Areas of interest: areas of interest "Kuancheng District Science and Technology Museum"
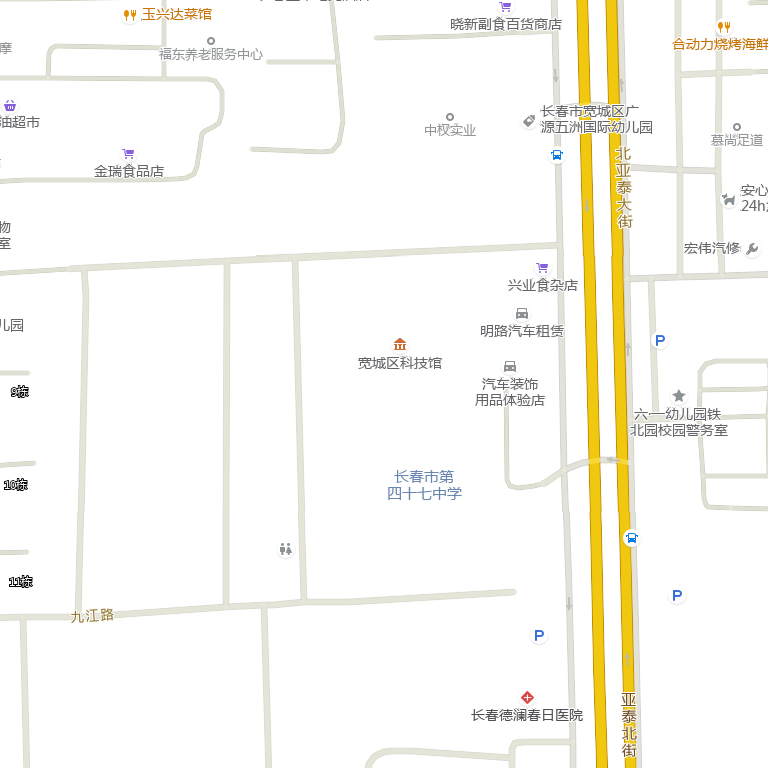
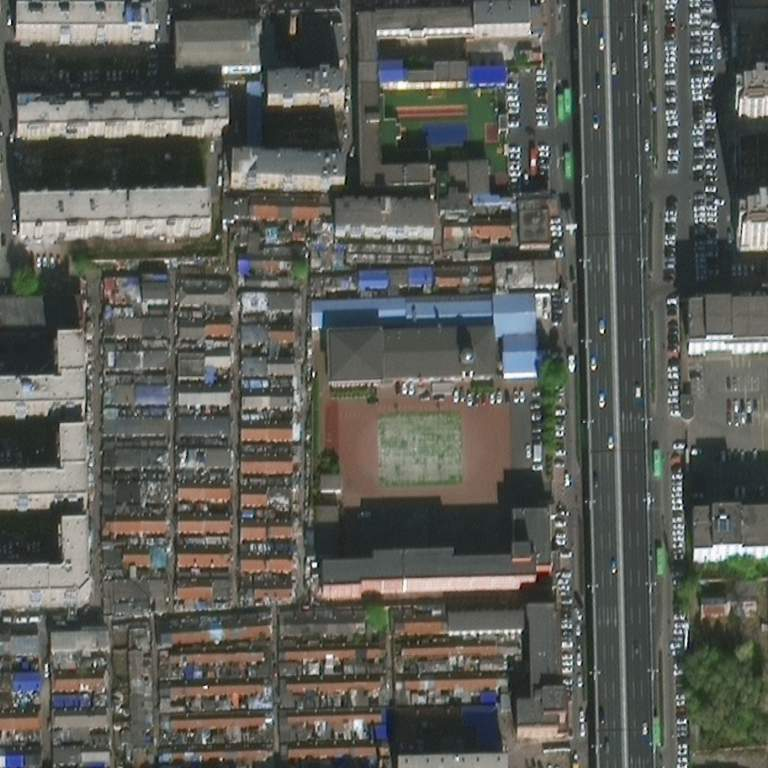